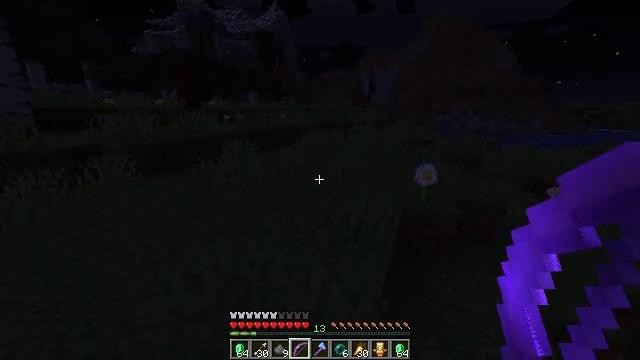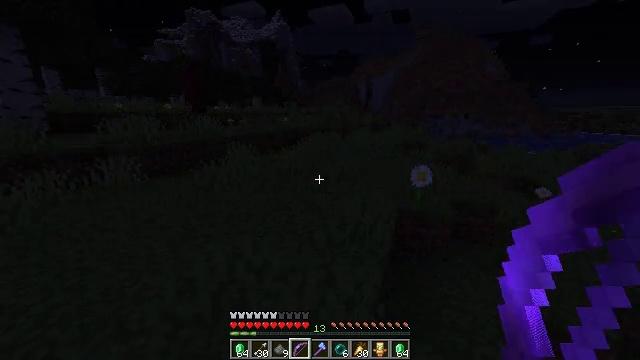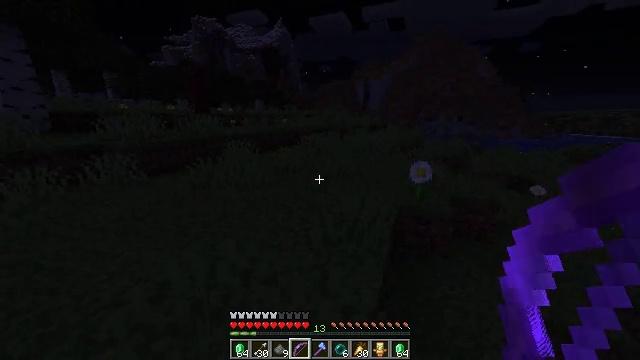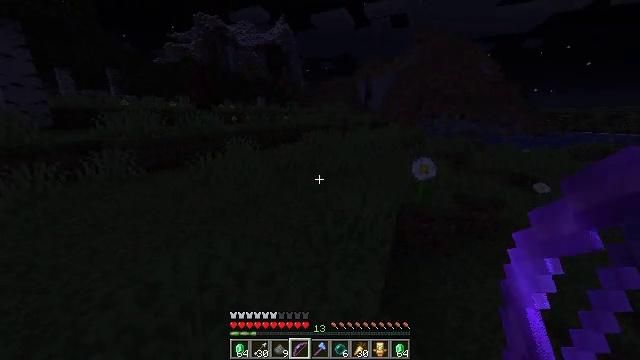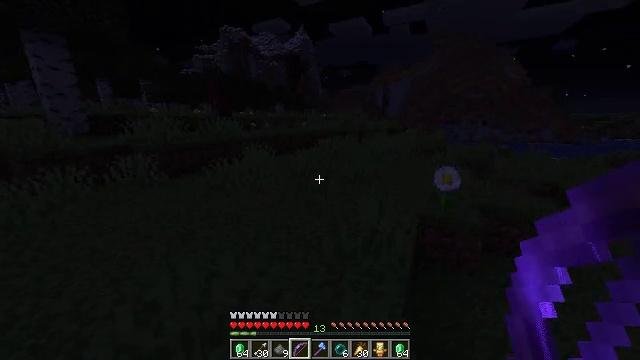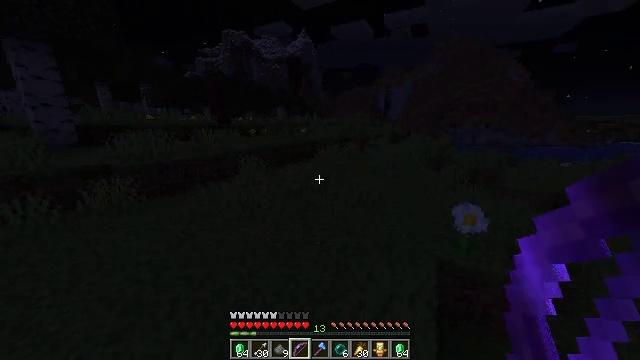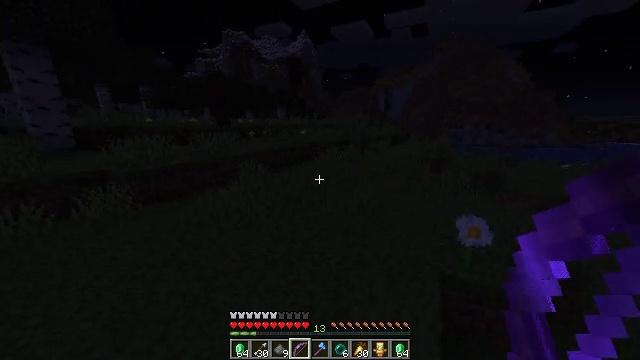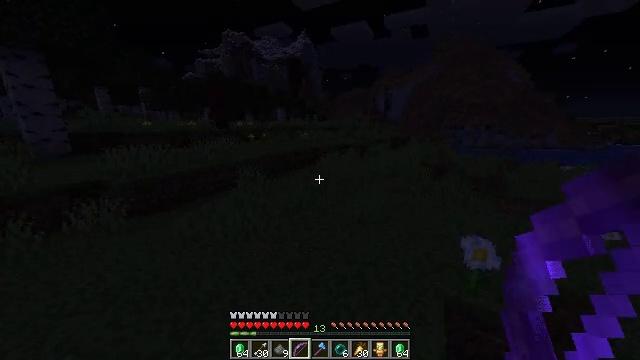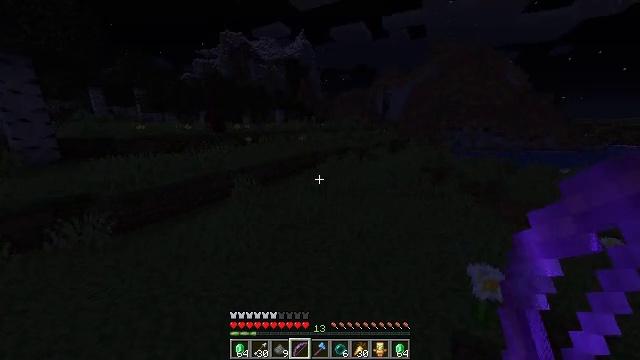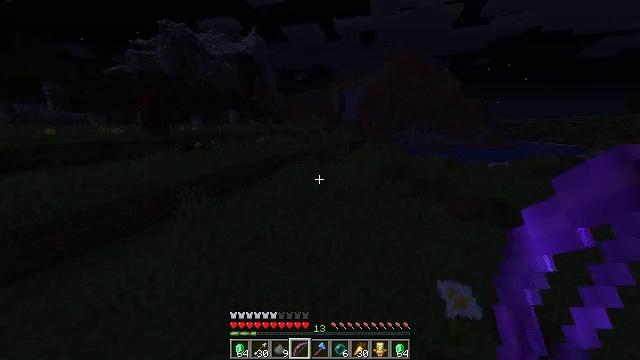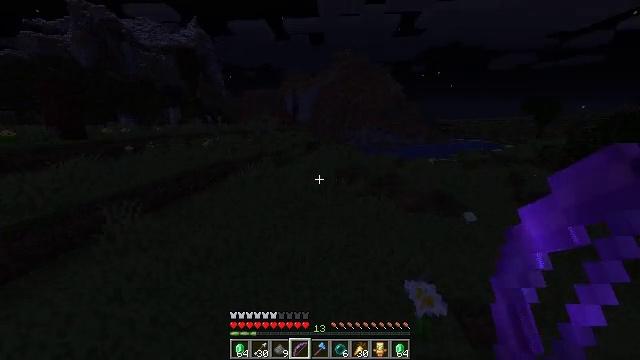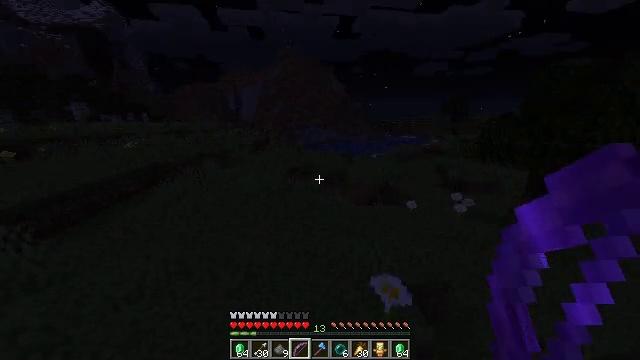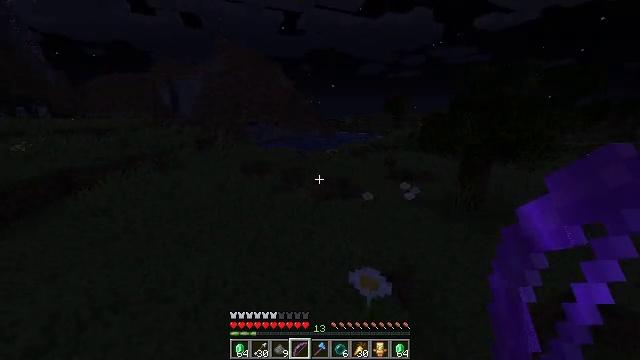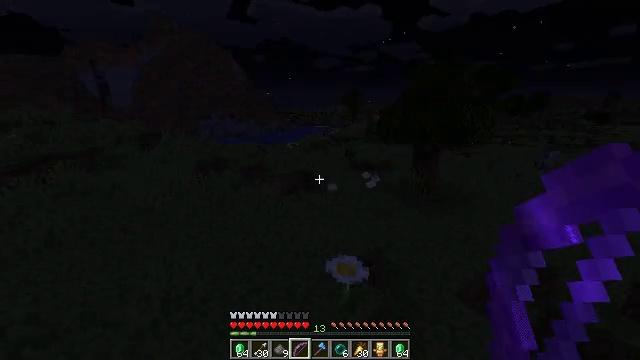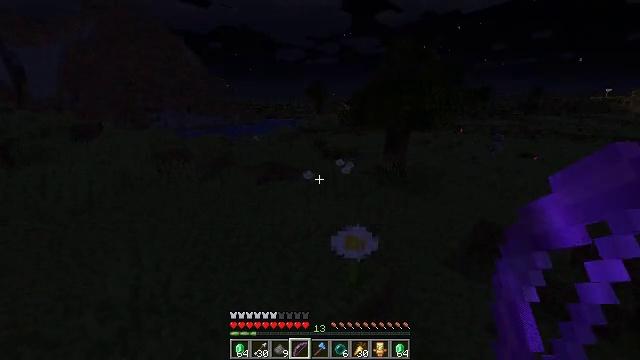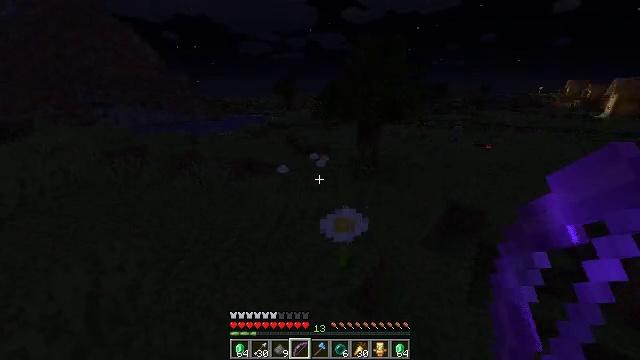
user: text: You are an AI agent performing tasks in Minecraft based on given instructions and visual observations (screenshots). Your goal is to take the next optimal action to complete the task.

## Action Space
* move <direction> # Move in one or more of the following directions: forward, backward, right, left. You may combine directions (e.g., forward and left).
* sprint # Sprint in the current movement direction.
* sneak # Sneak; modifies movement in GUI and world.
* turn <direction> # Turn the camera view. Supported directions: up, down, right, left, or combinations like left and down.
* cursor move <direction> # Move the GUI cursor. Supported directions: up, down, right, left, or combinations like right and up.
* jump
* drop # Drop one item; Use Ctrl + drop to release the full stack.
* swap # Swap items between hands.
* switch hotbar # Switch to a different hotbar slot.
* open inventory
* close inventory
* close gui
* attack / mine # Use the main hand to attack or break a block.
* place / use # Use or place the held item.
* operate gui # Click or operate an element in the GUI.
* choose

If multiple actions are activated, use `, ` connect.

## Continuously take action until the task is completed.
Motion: motion action
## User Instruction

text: Assemble a firework rocket with the required materials.
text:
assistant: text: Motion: move forward, sprint, jump
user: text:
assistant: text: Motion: move forward, sprint, jump
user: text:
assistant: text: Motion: move forward, sprint, jump
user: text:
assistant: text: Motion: move forward, sprint, turn left and up, jump
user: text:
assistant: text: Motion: move forward, sprint, jump
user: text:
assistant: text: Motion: move forward, sprint, jump
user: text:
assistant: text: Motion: move forward, sprint, jump
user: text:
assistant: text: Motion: move forward, sprint, jump
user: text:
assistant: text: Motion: move forward, sprint, turn right, jump
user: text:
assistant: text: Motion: move forward and move left, sprint, turn right, jump
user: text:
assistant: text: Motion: move forward and move left, sprint, turn right, jump
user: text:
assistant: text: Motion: move forward and move left, sprint, turn right, jump
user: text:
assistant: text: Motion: move forward and move left, sprint, turn right and down, jump
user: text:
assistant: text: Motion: move forward and move left, sprint, turn right and down, jump
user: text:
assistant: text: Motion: move forward and move left, sprint, turn right, jump
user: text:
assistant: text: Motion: move forward and move left, sprint, turn right, jump
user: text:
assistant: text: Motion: move left, sprint, turn right
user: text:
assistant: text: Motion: move left, sprint, turn right
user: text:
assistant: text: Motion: move left, sprint, turn right
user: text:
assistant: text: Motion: move left, sprint, turn right
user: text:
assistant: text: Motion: move back and move left, turn right
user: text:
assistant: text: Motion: move back and move left
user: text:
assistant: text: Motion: move back
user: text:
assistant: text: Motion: move back
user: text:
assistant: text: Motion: move back
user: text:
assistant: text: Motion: move back, turn right
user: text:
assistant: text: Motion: no_op
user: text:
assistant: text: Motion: sprint
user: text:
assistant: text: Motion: move forward, sprint
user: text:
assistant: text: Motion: move forward, sprint